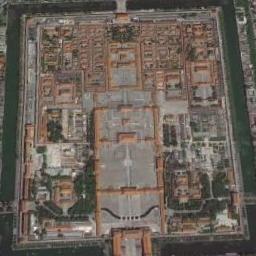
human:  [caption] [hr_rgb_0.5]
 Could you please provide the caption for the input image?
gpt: The palace is on the grass next to some buildings .

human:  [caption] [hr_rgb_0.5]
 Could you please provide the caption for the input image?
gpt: There are many trees of different sizes beside the palace .

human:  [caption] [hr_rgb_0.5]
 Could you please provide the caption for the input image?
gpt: The brown palace with lots of palaces of different sizes is surrounded by a channel .

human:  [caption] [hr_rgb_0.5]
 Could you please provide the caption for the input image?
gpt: The palace was built in a forest .

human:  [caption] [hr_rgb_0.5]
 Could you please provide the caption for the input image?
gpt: There are brown buildings and walls in the palace .